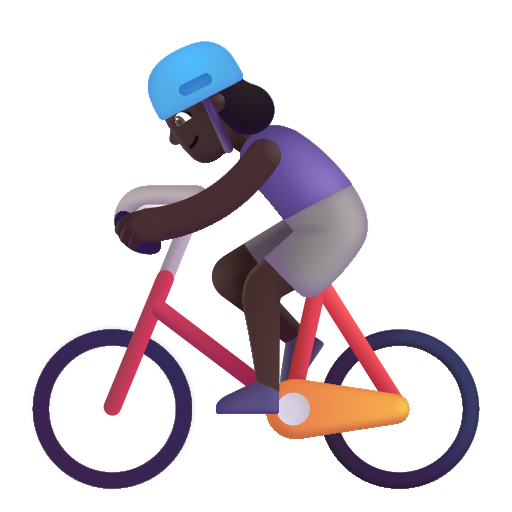
woman biking color dark